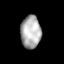
Tissue: lung
Cell type: T cells
Senescence score: 0.1896
Nuclear area (px): 652
Mean DAPI intensity: 172.572